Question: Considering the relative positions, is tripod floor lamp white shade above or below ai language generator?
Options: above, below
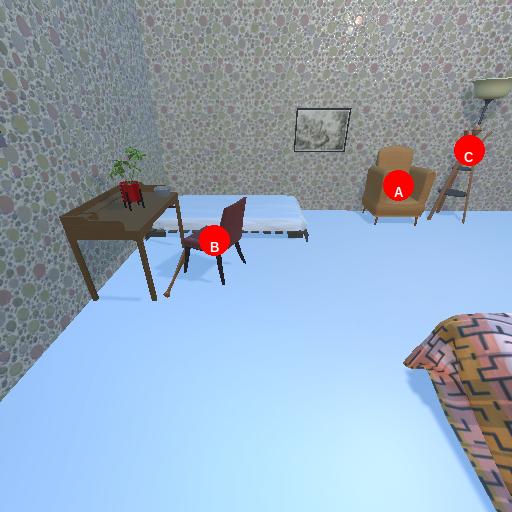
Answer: above